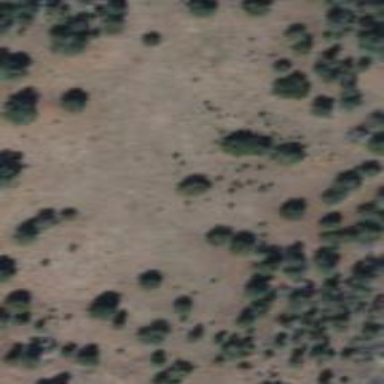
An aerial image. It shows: Patch of scrub vegetation.